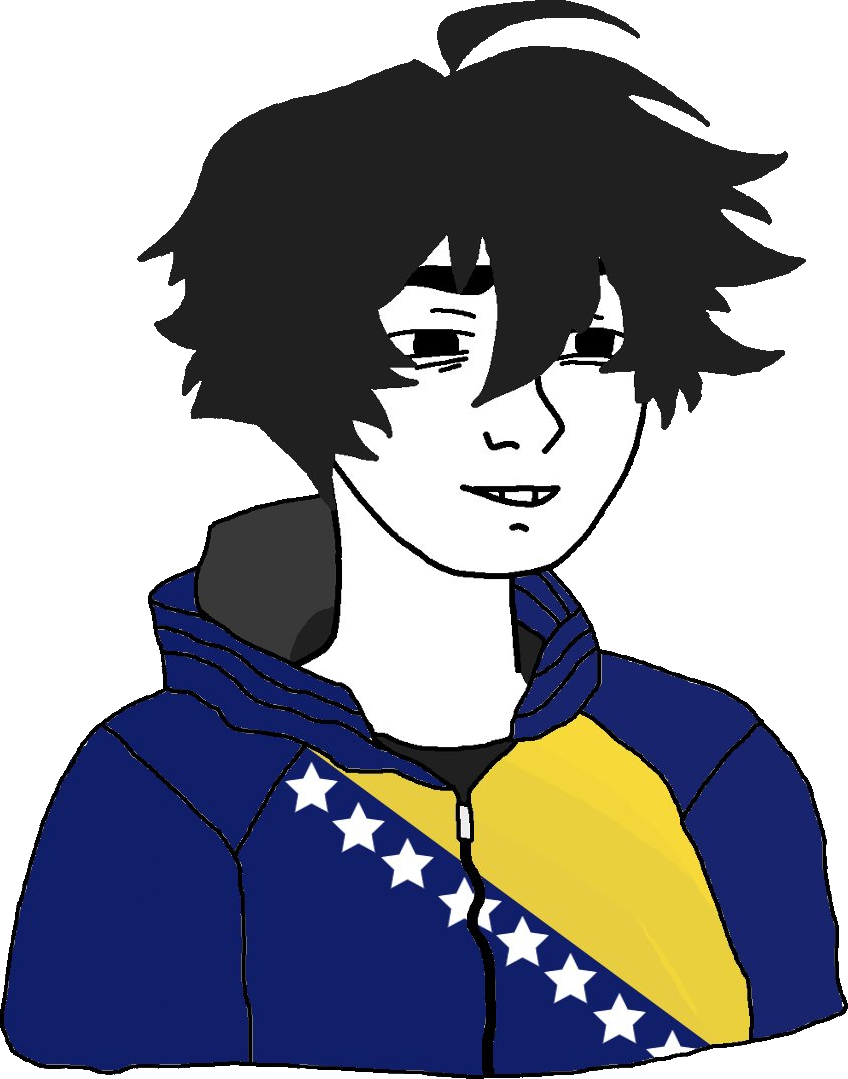
Label: 5_Twinkjak